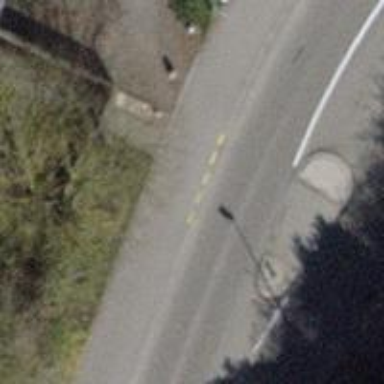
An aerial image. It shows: Asphalt path that serves as sidewalk.